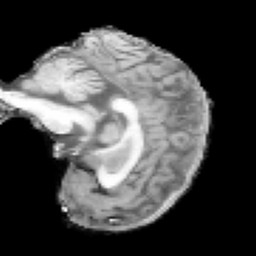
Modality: T1w
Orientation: sagittal